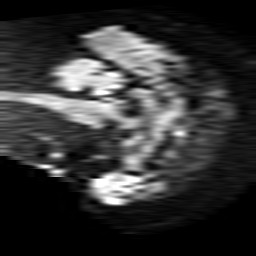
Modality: TRACE
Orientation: sagittal
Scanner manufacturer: philips
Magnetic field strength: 1.5 T
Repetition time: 3.542 s
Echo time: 0.09411 s